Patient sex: F
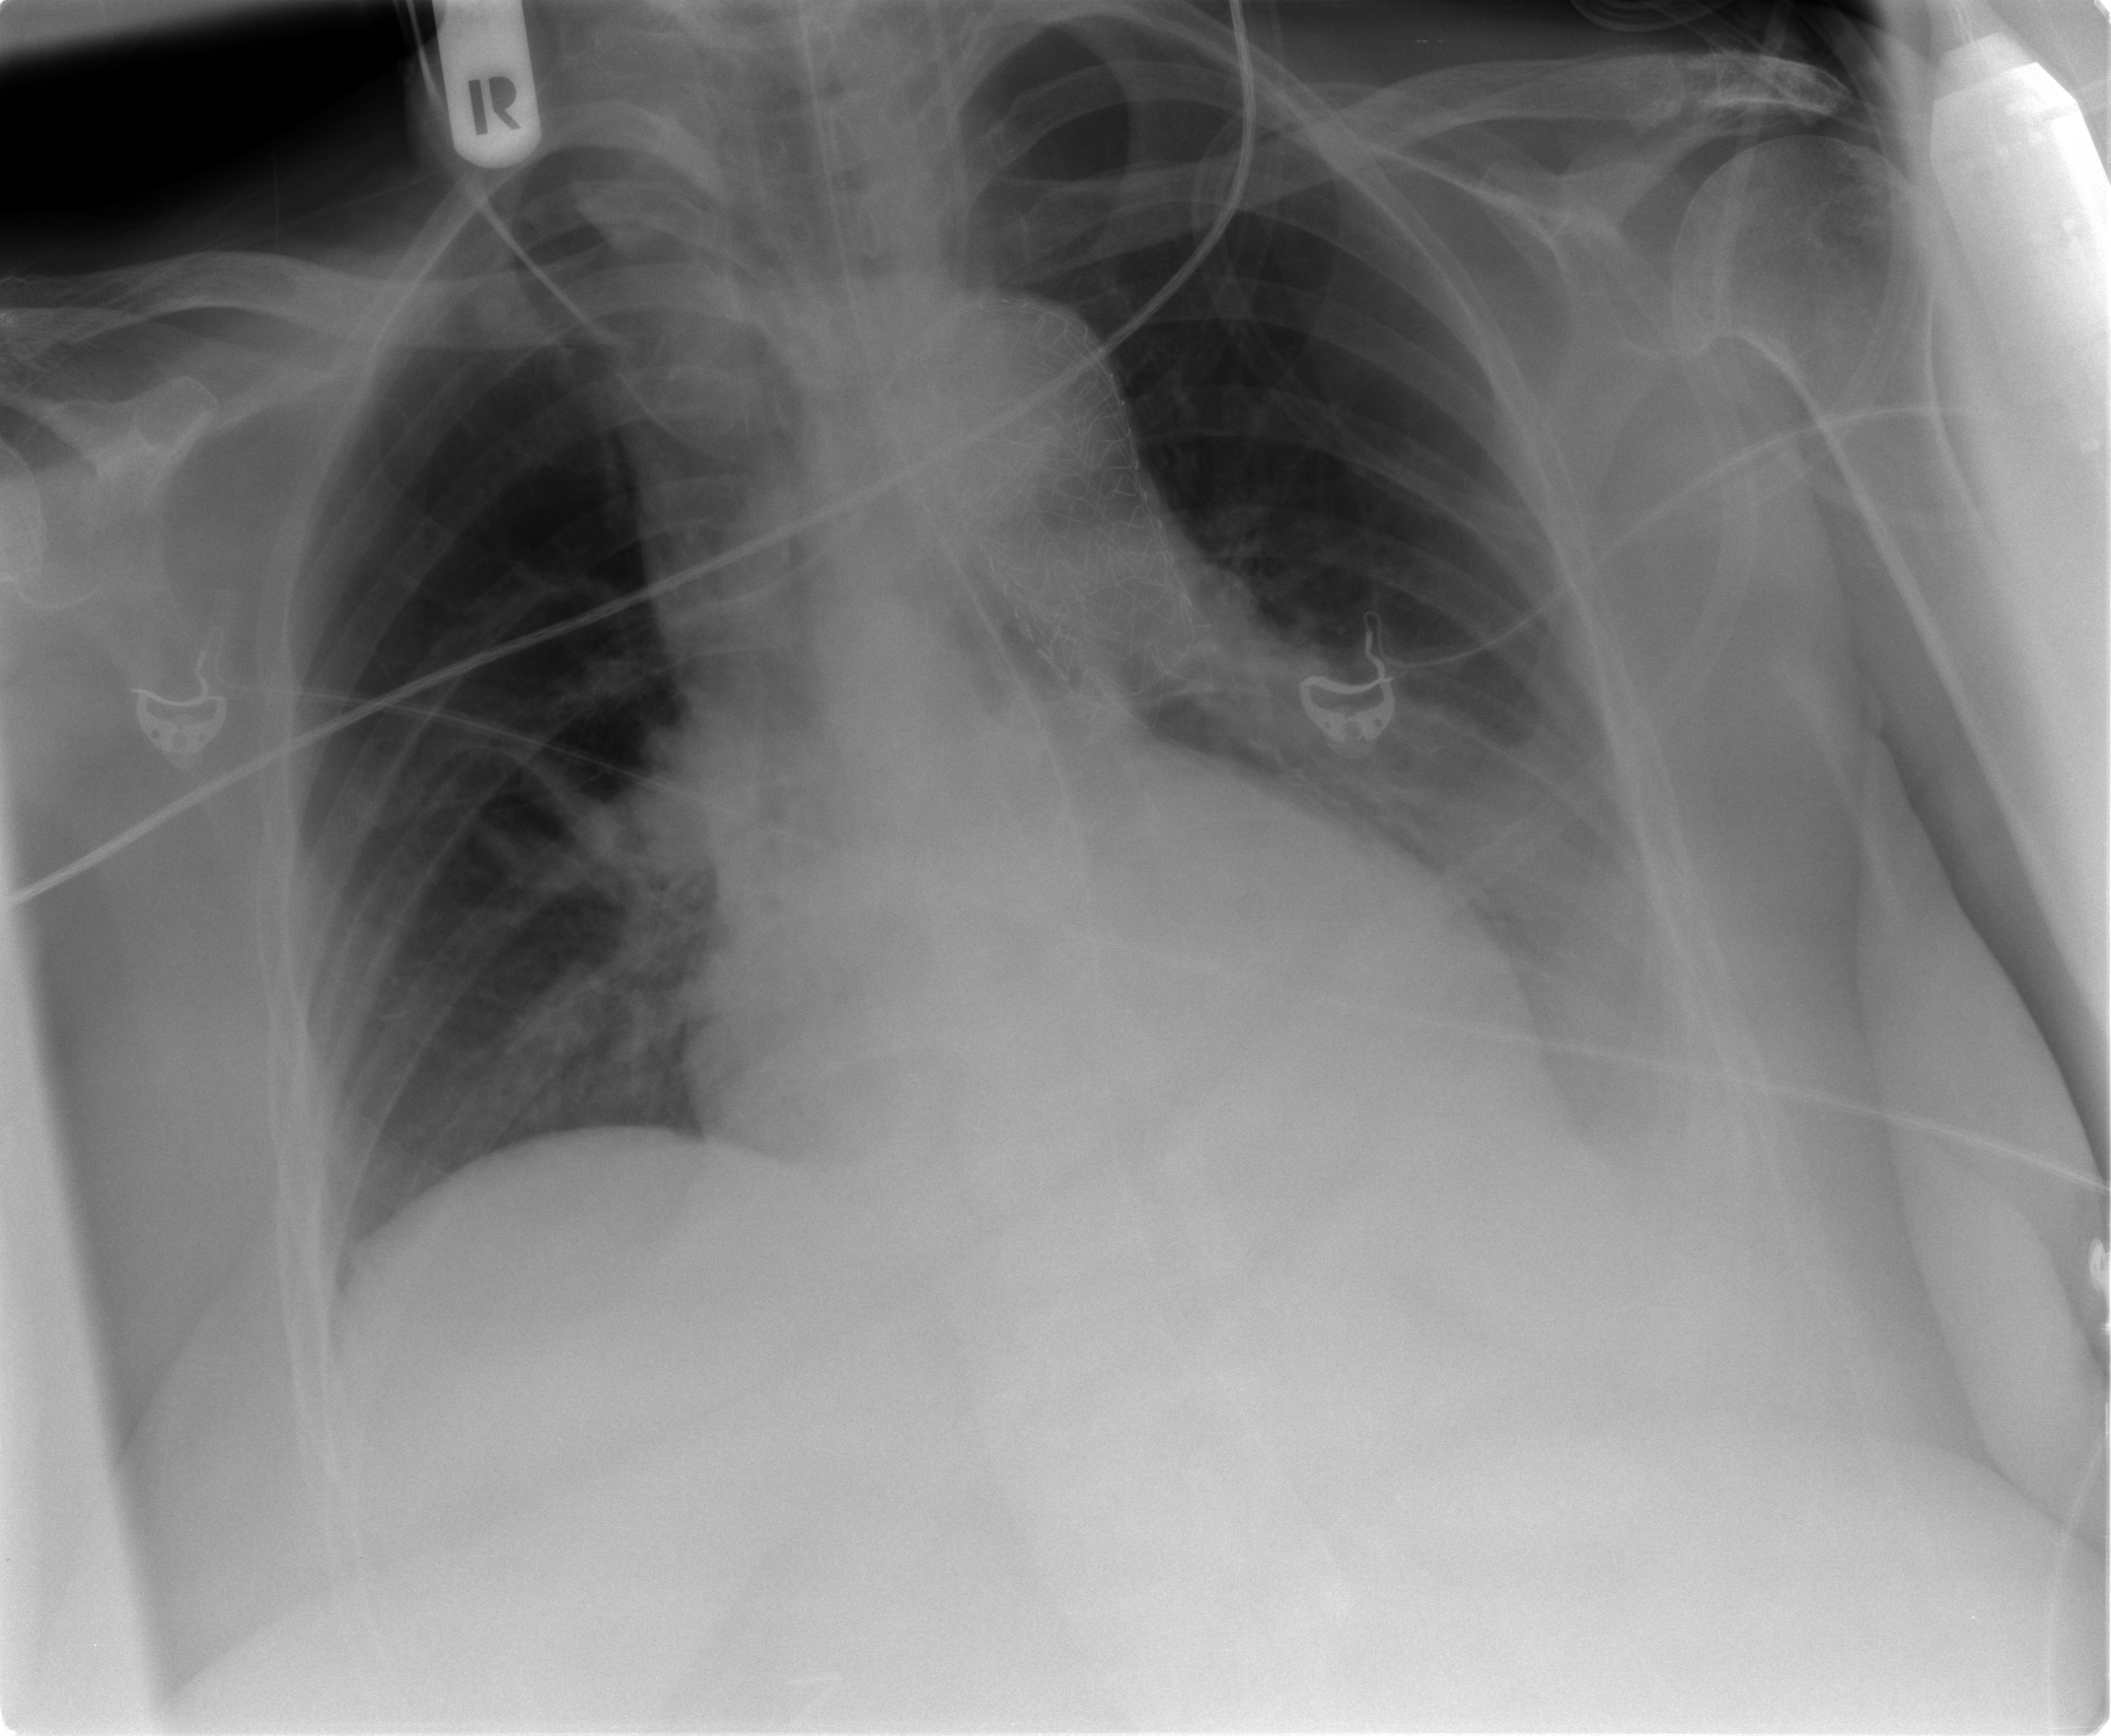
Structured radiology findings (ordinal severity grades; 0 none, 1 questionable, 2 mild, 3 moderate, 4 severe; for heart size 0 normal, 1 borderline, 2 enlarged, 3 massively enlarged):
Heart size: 2
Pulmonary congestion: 1
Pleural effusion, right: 0
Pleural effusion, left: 3
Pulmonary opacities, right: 0
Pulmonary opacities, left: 0
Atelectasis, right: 1
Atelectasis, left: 2